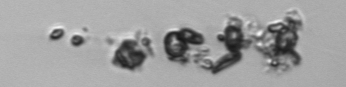
Label: Thalassiosira_TAG_external_detritus